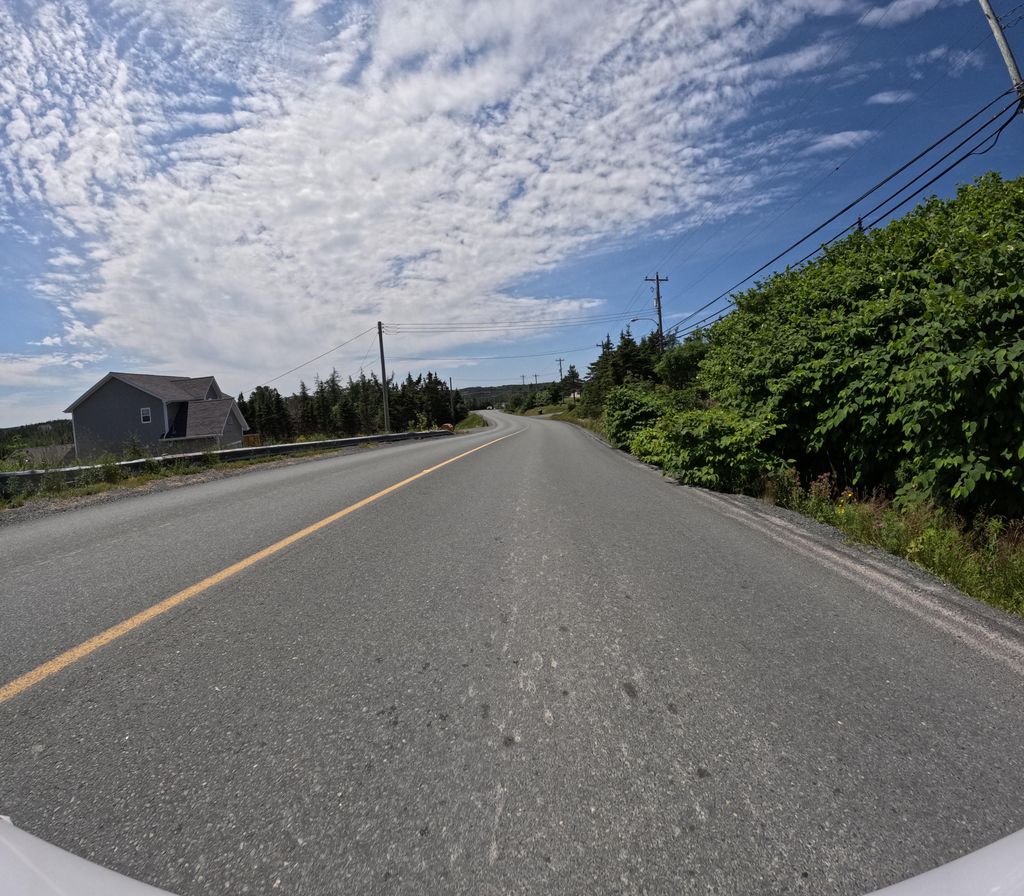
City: st_johns